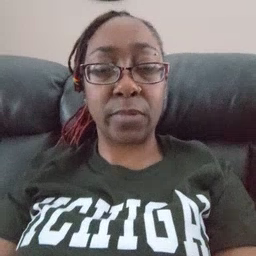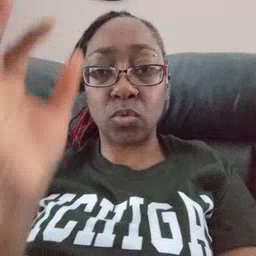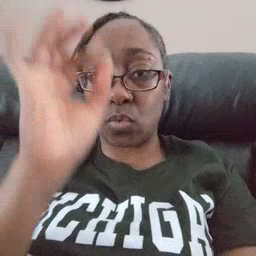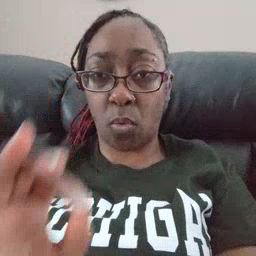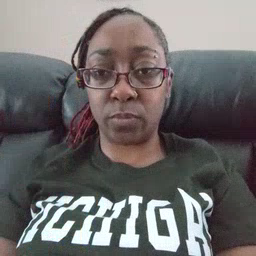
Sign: snow